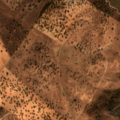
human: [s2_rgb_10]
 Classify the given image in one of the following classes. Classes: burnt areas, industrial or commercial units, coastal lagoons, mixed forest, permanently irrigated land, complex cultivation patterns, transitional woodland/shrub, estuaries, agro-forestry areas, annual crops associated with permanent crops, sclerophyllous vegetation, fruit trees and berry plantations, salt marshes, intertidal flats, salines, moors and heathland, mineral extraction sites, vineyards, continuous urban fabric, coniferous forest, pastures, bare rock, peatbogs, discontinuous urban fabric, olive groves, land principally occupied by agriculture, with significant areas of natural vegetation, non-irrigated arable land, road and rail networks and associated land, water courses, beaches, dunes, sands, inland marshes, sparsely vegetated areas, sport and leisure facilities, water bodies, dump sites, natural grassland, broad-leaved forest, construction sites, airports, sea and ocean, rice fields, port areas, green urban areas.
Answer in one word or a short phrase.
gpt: non-irrigated arable land, olive groves, agro-forestry areas